Question: I am creating a form in MS Access. My form appears to the user in form of a modal pop-up box. At the bottom of the form we get Navigation Buttons, New Entry (which I have disabled), Filter and Search Options.
I want to customize this Navigation Button Bar. For example, I do not want 'Record' word to appear at the left most position in this bar.

I have been searching ways to do the same. I am not sure if the same can be achieved, but still hopeful.
Thanks in anticipation.
Jay
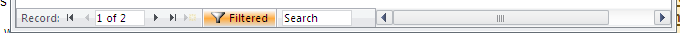
Answer: You can change the into something else, but not customize the other bits of the navigation bar as far as I know.

Will show as:

If you want to go further than that, you may be able to intercept windows messages and change the wording on the fly, but that would complex and certainly a lot of work for not much.
On the other hand you could simply not show the navigation bar and create your own navigation using buttons and a bit of VBA instead.